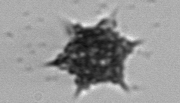
Label: Dictyocha